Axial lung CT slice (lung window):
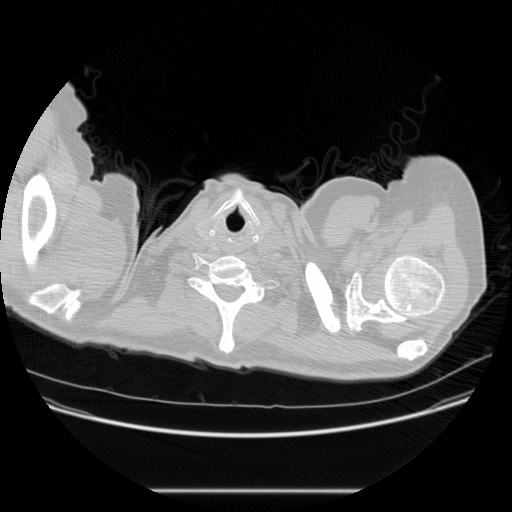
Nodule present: no